Question: Is there a way to make two subplots that share their x axis scale while allowing them to have different limits.
Here is a diagram of what I'm trying to achieve:

(the faint vertical lines are to indicate that the ticks are in the same horizontal position and will not be in the final graph)
The extra space in the bottom right will be filled with another axis. I'm guessing there is no easy way, but if there is I'd greatly appreciate it!
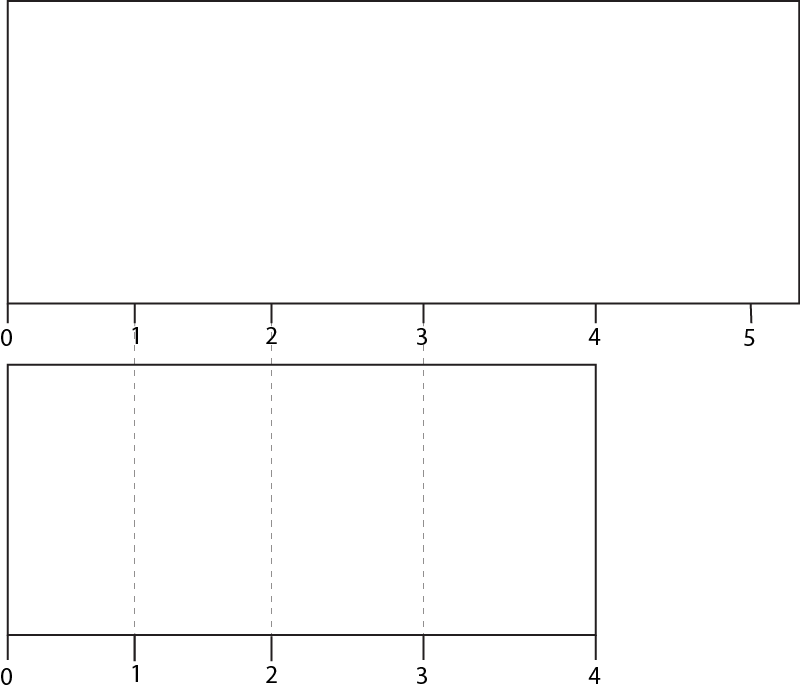
Answer: Ok, so I discovered the transforms in the matplotlib docs, and this works. Not exactly trivial, but that's ok. The graph produced here is reversed from the example: the top has the short x-axis. The concept ok though.
'''
import matplotlib.pyplot as plt
short_ax_lim = 4.
f, (top_ax, bottom_ax) = plt.subplots(2,1,figsize=[9,5])
bottom_ax.set_xlim(0,5)
top_ax.set_xlim(0,short_ax_lim)
# first find the pixel where the bottom x-axis equals the desired limit.
short_ax_stop_pix = bottom_ax.transData.transform((short_ax_lim,0)) # (x,y) in pixels at data point (0,4)
short_ax_stop_fig = pix_to_fig.transform(short_ax_stop_pix) # (x,y) in figure space (0,1)
top_orig_position_px = top_ax.bbox.corners() # (ll, ul, lr, ur)
top_orig_anchor_px = top_orig_position_px[0] # this is lower left corner.
top_orig_anchor_fig = pix_to_fig.transform(top_orig_anchor_px) #convert to figure space
top_x_anchor, top_y_anchor = top_orig_anchor_fig
top_width = short_ax_stop_fig[0] - top_x_anchor
new_pos = (top_x_anchor, top_y_anchor, top_width, top_ax.get_position().height)
top_ax.set_position(new_pos)
f.show()
'''